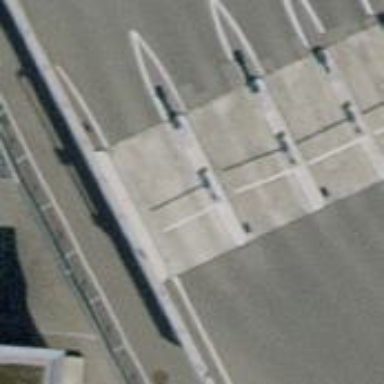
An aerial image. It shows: Lift gate barrier.